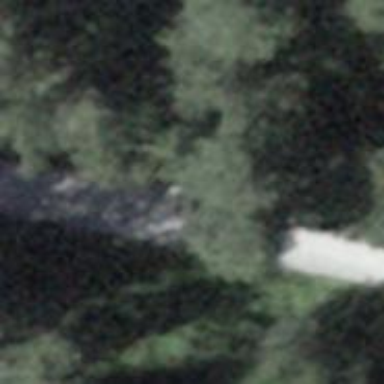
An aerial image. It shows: Service road on bridge.